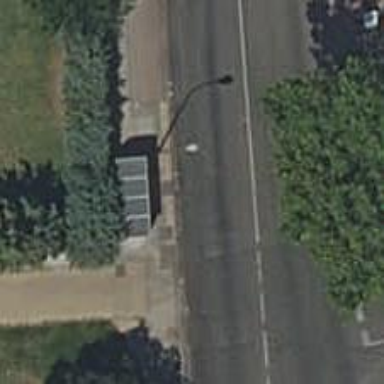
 serving as platform for public transportation."